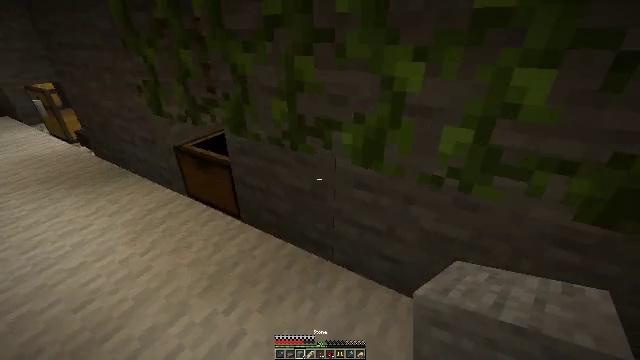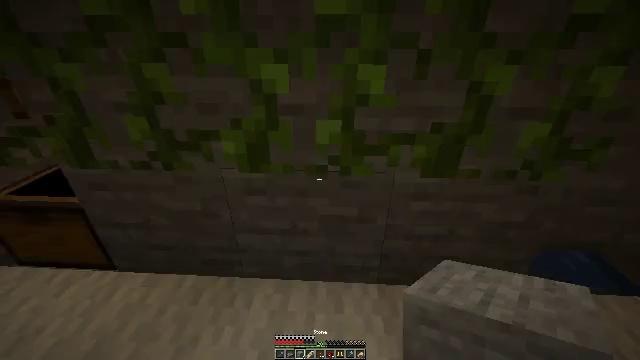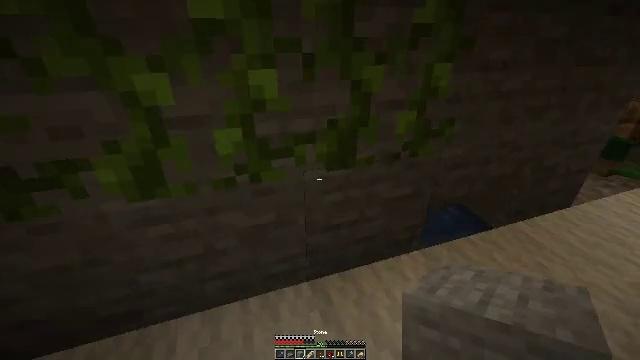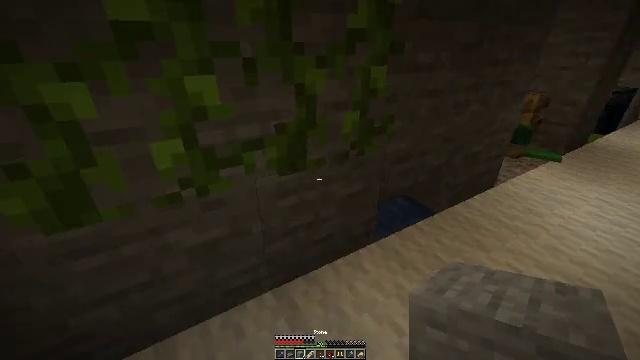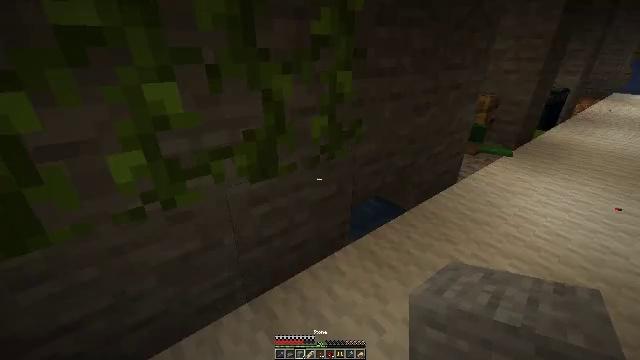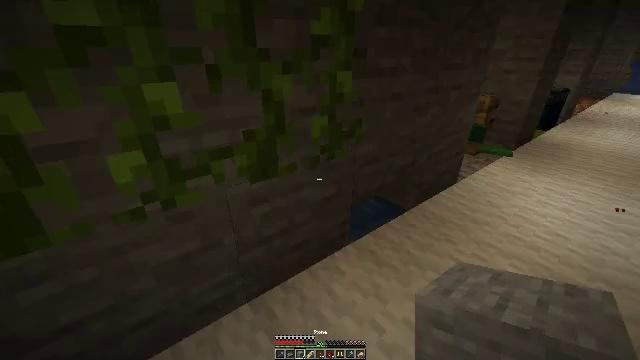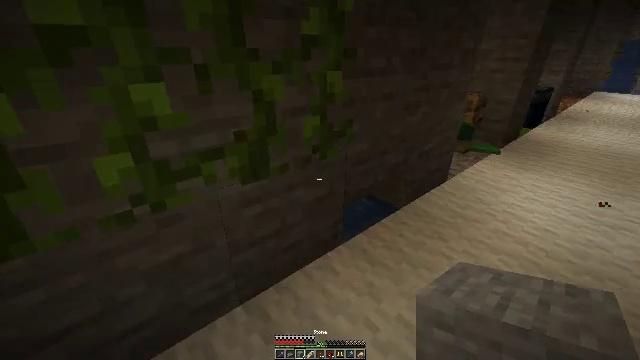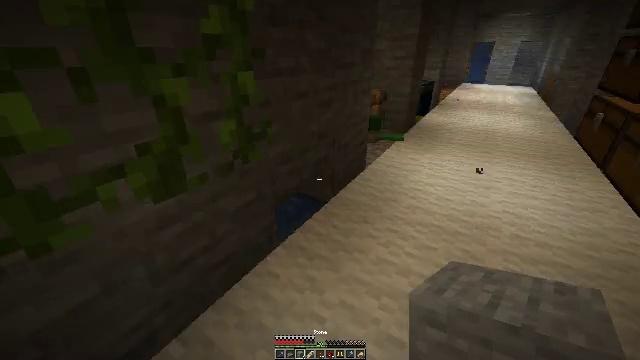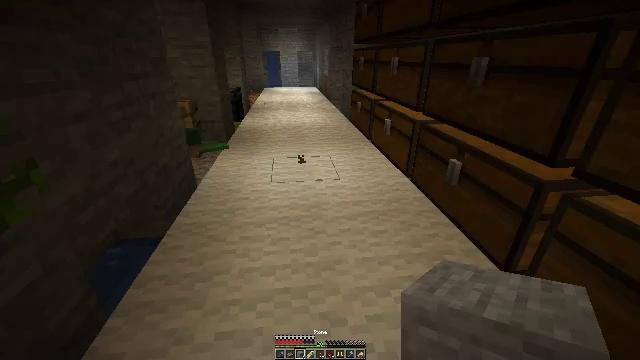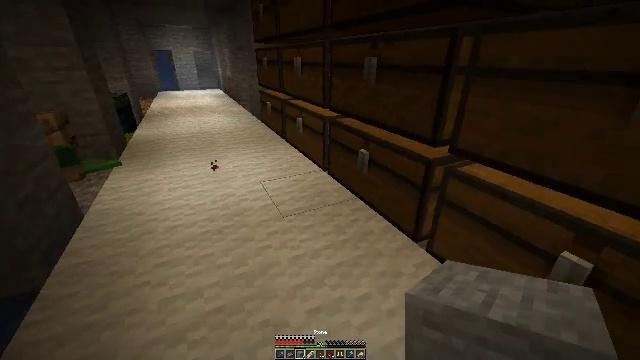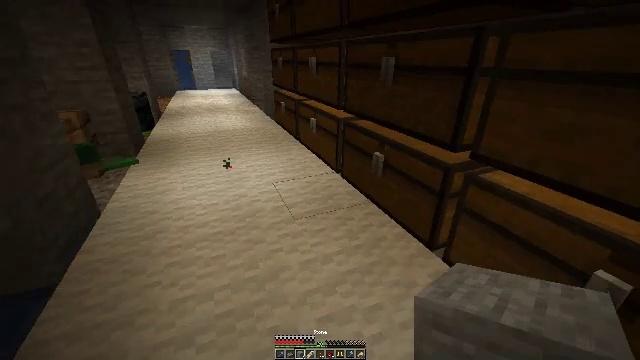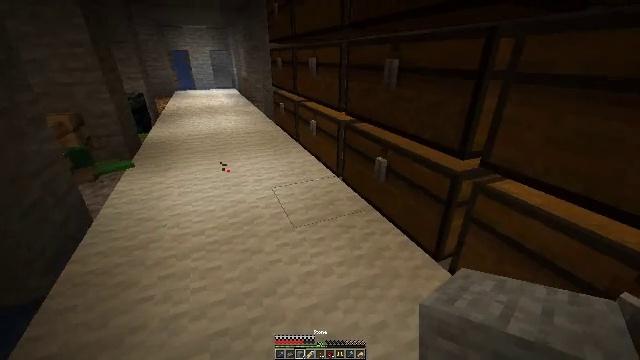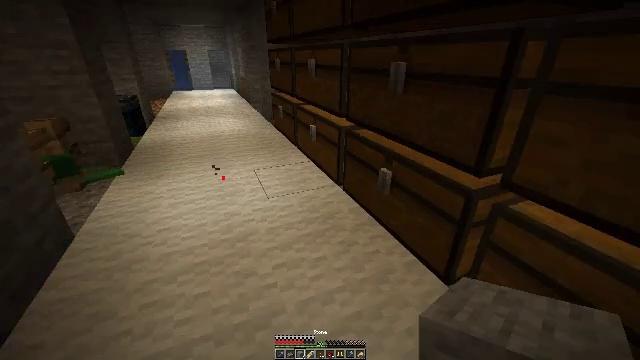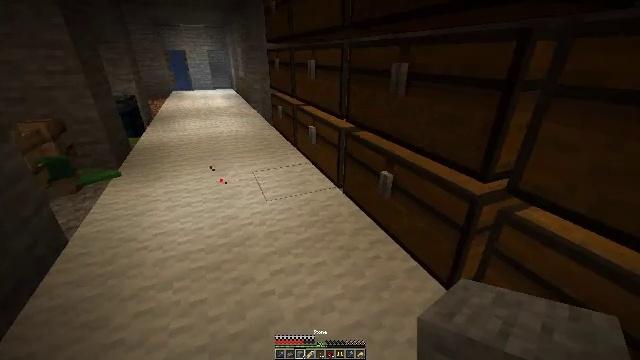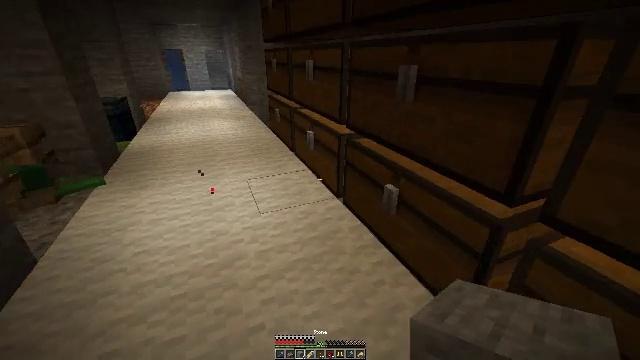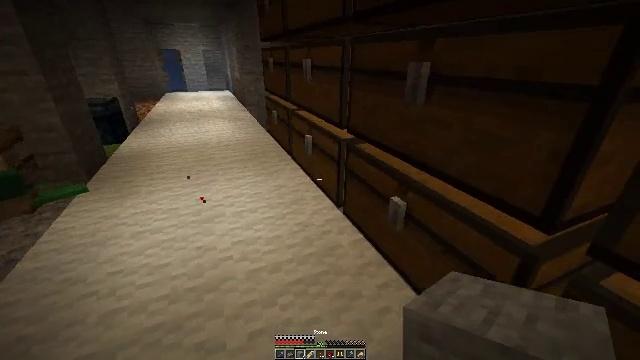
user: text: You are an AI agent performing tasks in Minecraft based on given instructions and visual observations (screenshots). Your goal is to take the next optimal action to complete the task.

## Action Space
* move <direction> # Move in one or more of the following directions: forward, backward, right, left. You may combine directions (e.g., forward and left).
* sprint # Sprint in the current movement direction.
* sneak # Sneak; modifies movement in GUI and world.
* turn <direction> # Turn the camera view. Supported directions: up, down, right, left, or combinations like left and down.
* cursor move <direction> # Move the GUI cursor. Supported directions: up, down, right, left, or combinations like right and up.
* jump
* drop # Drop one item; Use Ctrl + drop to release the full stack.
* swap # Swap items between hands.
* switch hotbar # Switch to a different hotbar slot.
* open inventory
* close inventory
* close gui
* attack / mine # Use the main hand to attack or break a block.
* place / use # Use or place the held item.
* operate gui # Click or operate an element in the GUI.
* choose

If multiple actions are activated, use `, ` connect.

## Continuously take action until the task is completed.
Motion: motion action
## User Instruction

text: Mine the brown mushroom from the ground.
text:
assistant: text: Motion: turn right
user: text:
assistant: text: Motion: turn right
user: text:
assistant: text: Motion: turn right
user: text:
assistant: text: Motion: turn right and up
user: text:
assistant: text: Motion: no_op
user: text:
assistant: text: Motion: turn right
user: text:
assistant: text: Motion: turn right
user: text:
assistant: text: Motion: turn right and up
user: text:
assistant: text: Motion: turn right
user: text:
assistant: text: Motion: move forward, turn left
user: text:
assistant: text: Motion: move forward
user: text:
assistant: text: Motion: move forward
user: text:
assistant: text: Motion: move forward
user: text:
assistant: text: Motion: move forward
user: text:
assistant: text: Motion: move forward, sprint
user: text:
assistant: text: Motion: move forward, sprint
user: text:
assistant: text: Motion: move forward, sprint, turn left and up
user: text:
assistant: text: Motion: move forward, turn left and up
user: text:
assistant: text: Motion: move forward, turn up
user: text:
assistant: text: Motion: move forward and move left, turn right
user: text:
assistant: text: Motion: move forward and move left, turn right
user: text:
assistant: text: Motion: move forward and move left, turn right
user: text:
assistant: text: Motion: move forward and move left, turn right
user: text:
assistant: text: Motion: move forward and move left
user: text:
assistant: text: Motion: move forward and move left
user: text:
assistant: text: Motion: move forward and move left, turn up
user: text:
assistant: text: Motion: move forward, turn right and up
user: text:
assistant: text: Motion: move forward, turn right and up
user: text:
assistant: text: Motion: move forward, turn right and up
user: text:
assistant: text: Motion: turn right